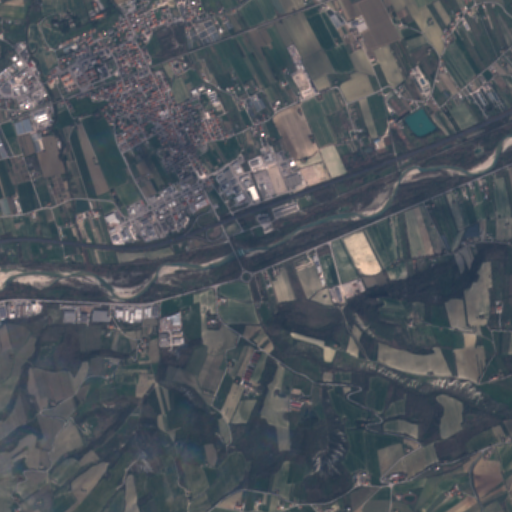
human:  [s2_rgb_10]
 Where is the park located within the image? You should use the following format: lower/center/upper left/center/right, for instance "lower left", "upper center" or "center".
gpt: The park is located in the upper of the image.
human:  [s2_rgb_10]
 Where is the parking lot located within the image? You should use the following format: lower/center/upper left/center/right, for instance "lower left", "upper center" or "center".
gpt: The parking lot is located in the upper of the image.
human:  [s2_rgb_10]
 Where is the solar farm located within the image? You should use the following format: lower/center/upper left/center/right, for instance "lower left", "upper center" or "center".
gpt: The solar farm is located in the center right of the image.
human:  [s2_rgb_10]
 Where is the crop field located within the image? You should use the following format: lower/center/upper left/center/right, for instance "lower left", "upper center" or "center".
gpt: There is no crop field in the image.